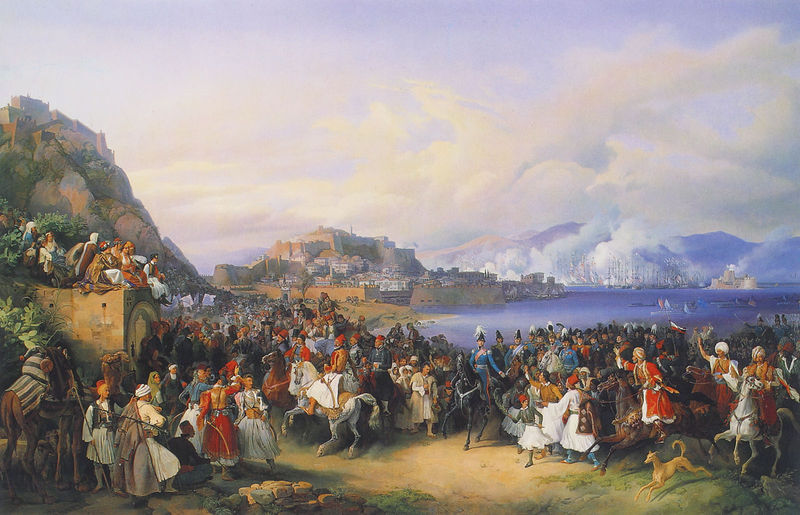
Titel: Einzug König Ottos von Griechenland in Nauplia
Künstler: Peter von Hess
Institution: München, Neue Pinakothek
Schlagwörter: berg, blau, felsen, gemälde, himmel, kampf, mann, meer, wasser, wolken, bäume, fluss, frauen, landschaft, menschen, see, stadt, ufer, bunt, frau, männer, hund, weg, fest, gesellschaft, menge, stein, öl, hügel, natur, qualm, rauch, sträucher, insel, renaissance, pferd, pferde, reiter, küste, schiffe, italien, naturalismus, berge, klippen, mauer, nautr, figuren, hafen, krieg, schlacht, soldaten, burg, orient, festung, säbel, uniform, uniformen, waffen, menschenmenge, armee, griechenland, kakteen, flotte, turban, turbane, menschenansammlung, kamel, belagerung, orientalen, volksmenge, hud, ssegelschiffe